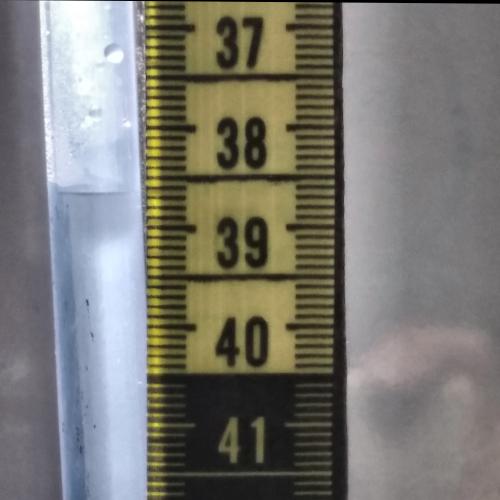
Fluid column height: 38.6 cm